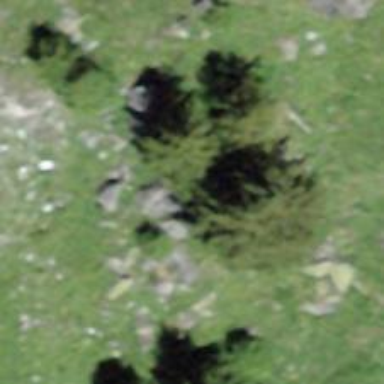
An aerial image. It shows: Needle-leaved tree in nature.